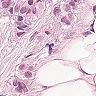
Metastatic tissue present: yes